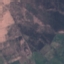
Land use / land cover class: HerbaceousVegetation